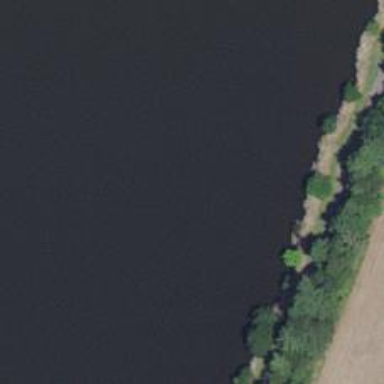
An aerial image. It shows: Reservoir.